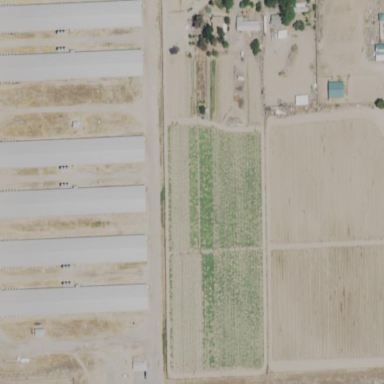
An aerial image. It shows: Farm.